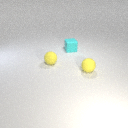
small cyan rubber cube behind small yellow rubber sphere